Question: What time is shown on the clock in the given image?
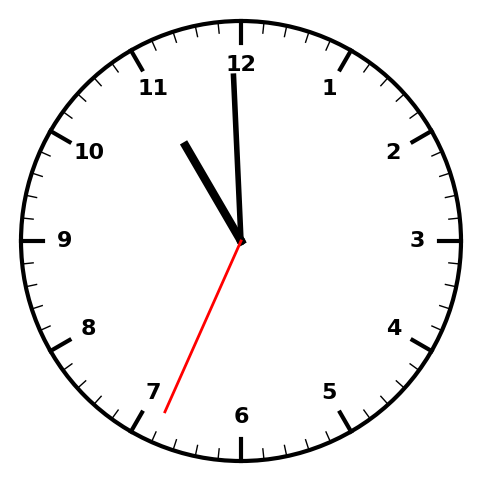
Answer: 10:59:34